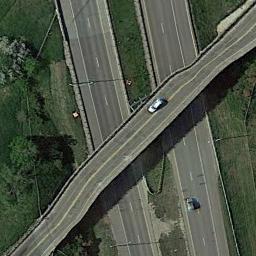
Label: overpass